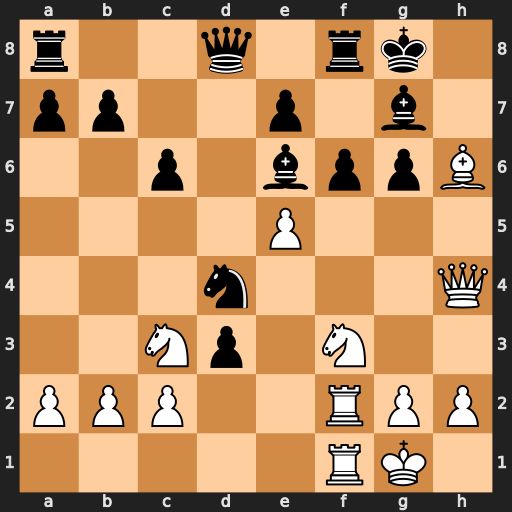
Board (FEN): r2q1rk1/pp2p1b1/2p1bppB/4P3/3n3Q/2Np1N2/PPP2RPP/5RK1
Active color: w
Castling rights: -
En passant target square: -
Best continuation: Nxd4 Qxd4 Qxd4